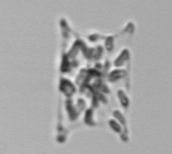
Label: Eucampia